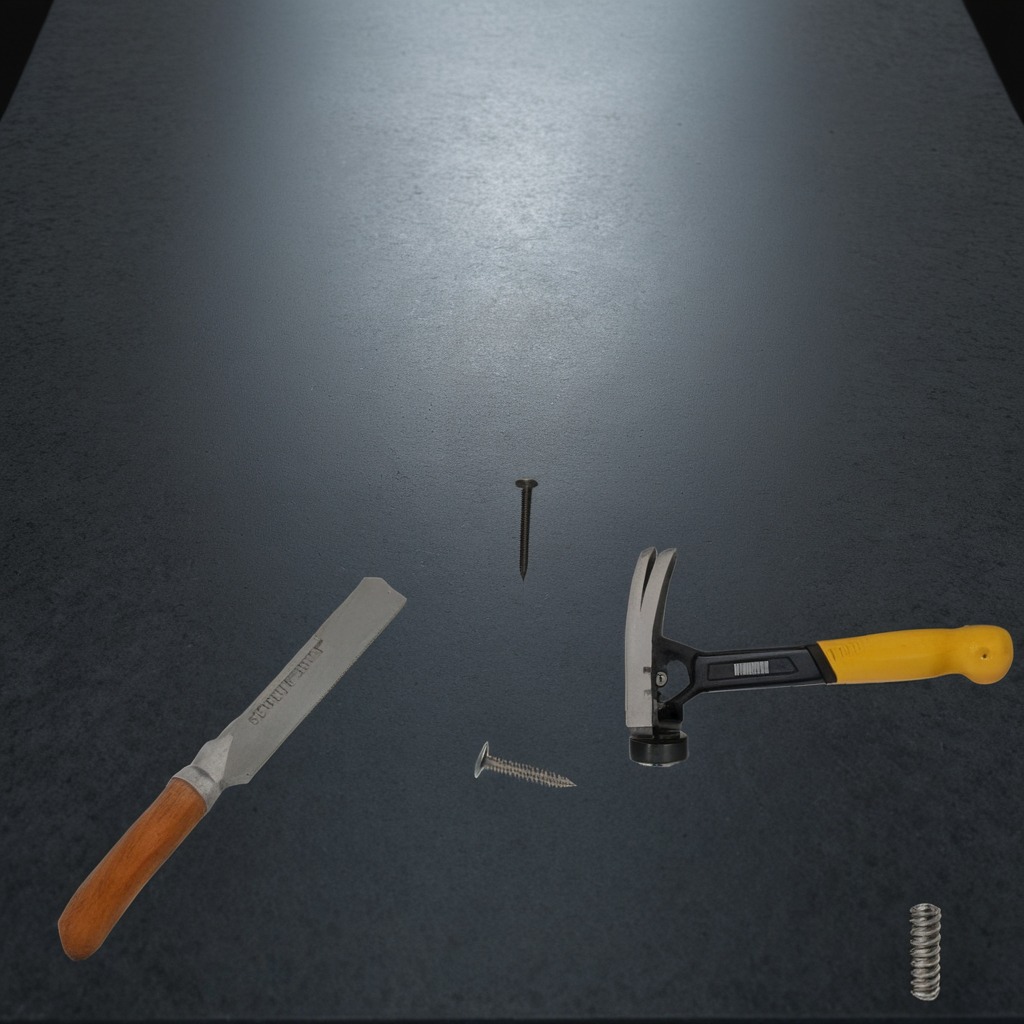
A hammer, an iron nail, a metal machine screw, a coiled metal spring, and a handheld metal saw are lying on the clean granite table inside a workshop at night.